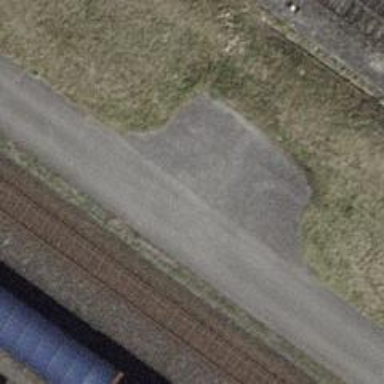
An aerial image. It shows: Passing place on the road.